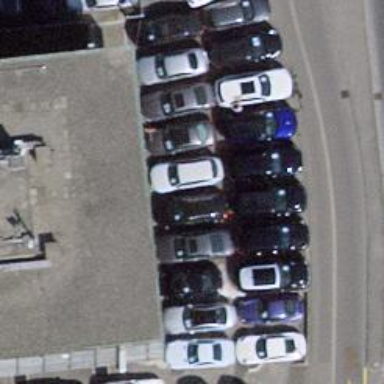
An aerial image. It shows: Shop that sells cars.